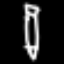
Label: pencil